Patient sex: M
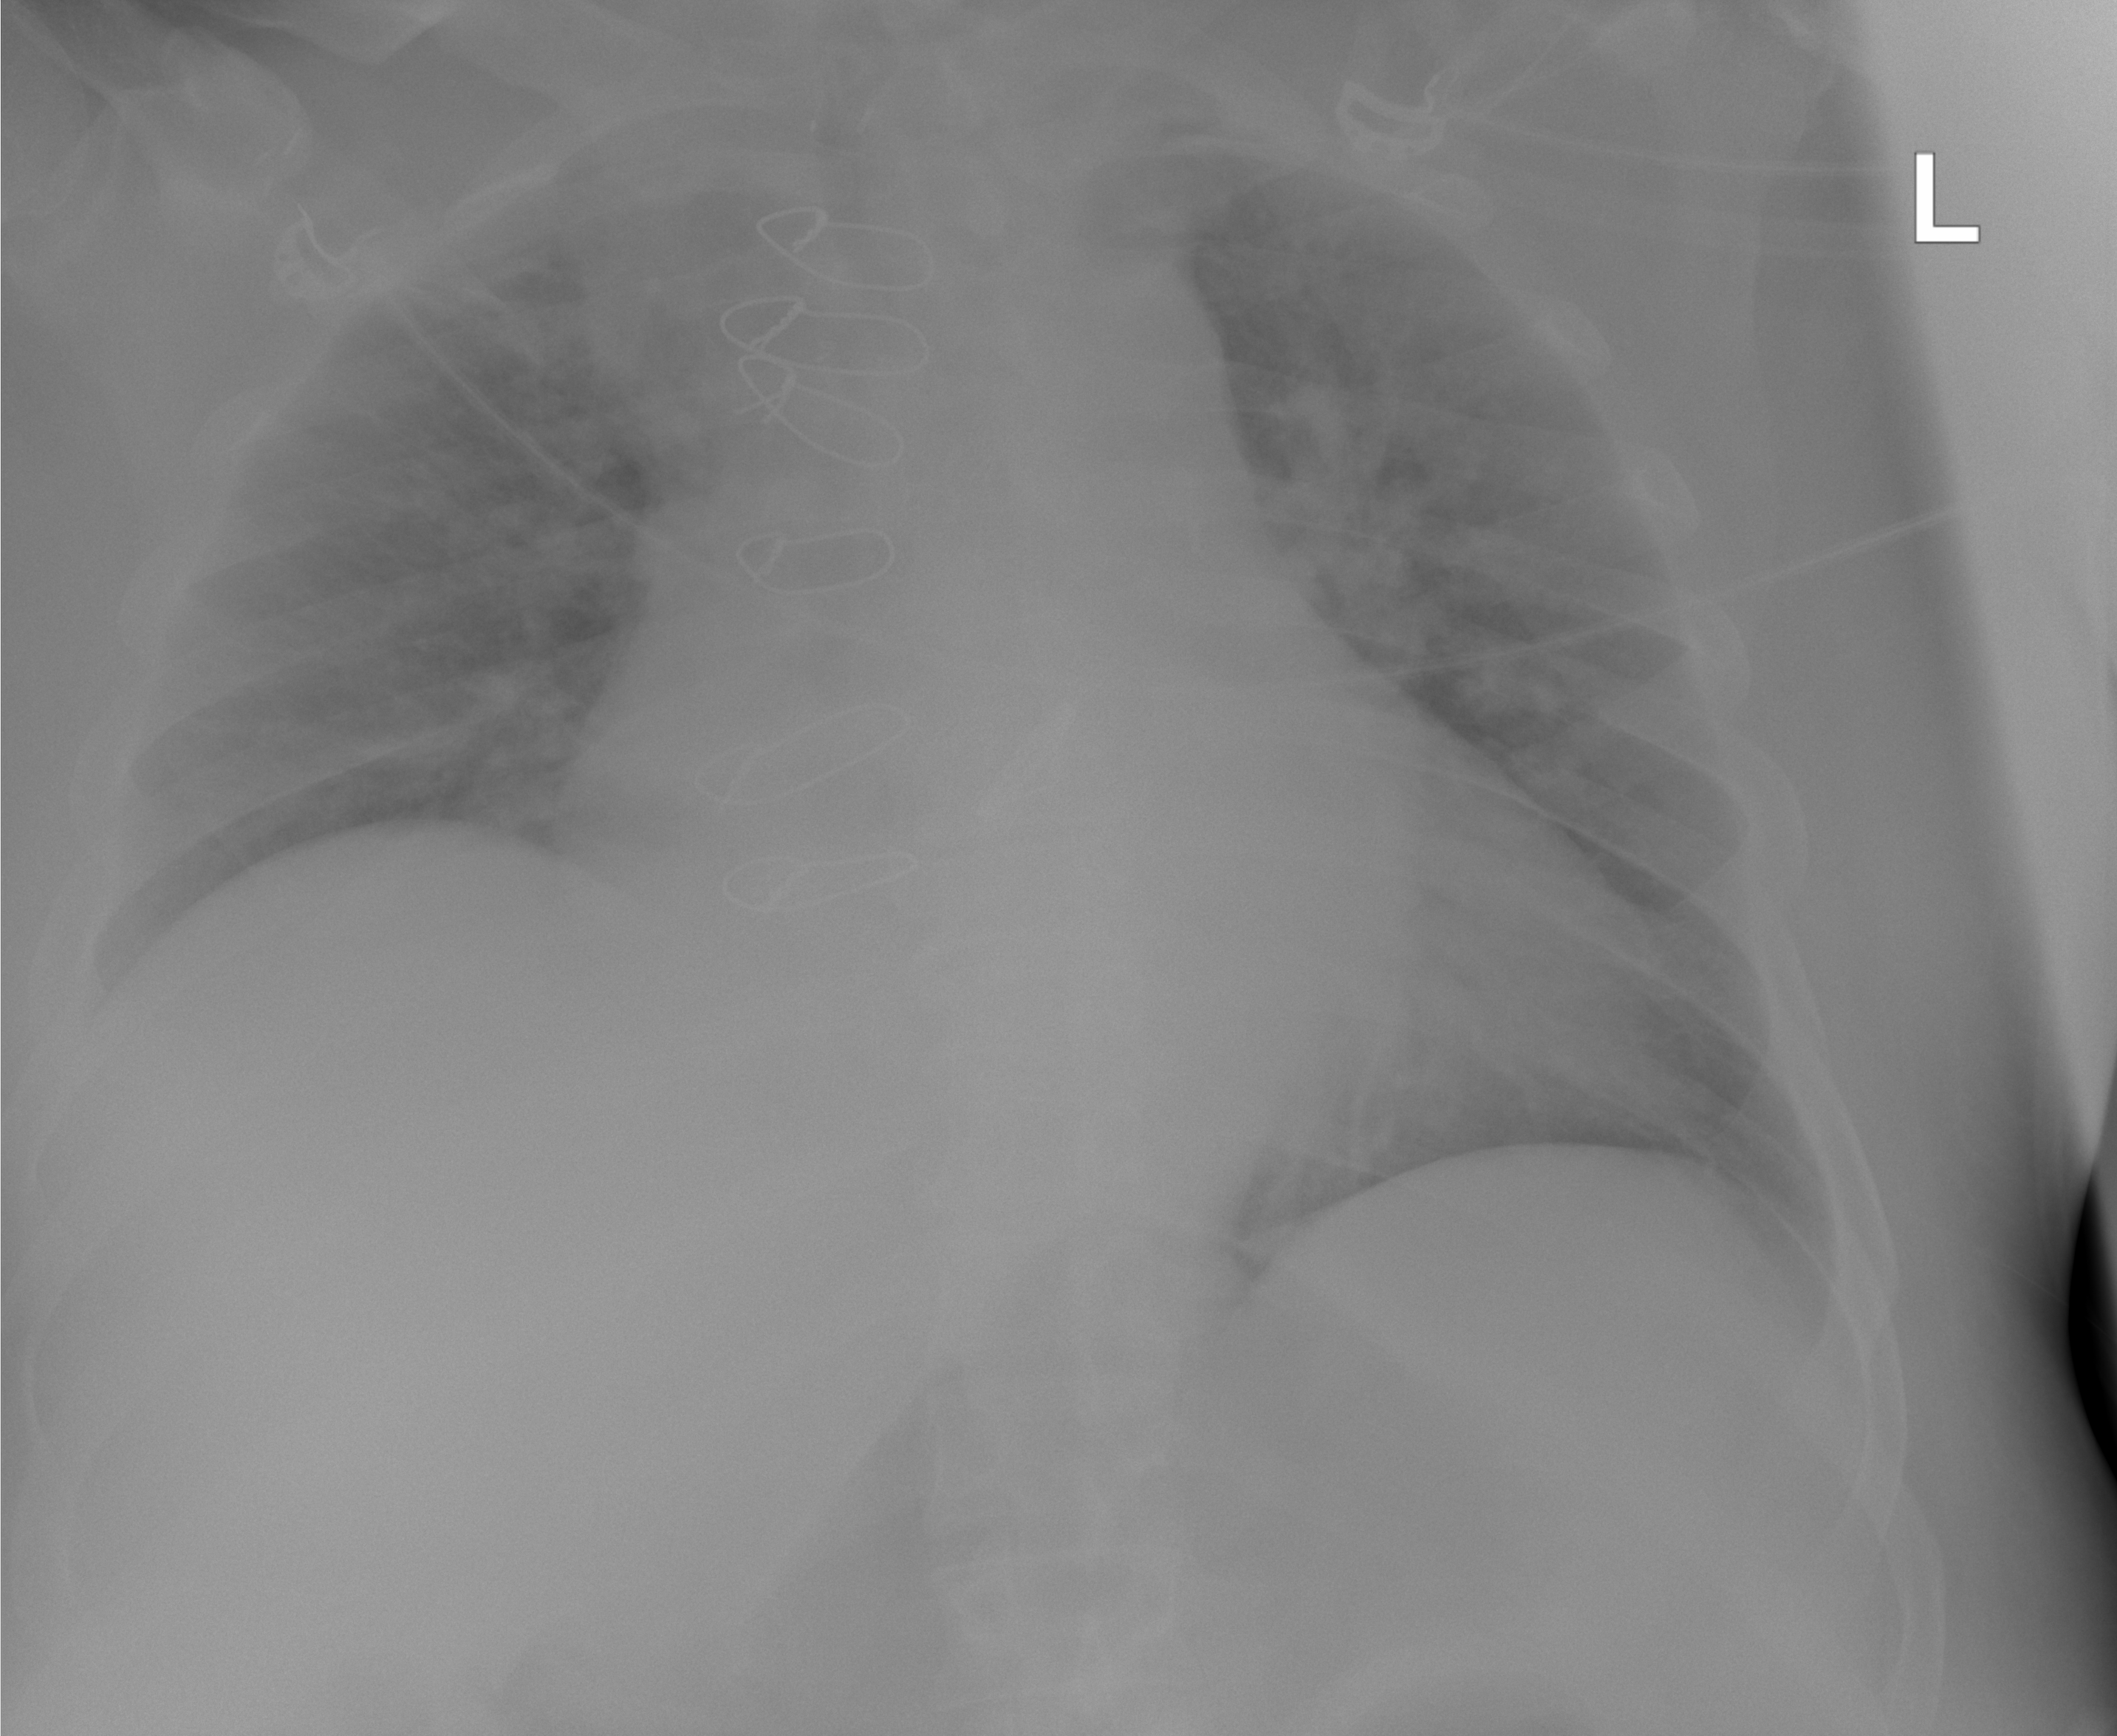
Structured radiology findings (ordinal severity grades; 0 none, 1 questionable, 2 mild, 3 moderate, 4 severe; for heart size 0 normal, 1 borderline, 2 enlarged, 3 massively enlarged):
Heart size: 2
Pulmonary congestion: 2
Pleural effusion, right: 0
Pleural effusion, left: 0
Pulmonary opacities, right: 0
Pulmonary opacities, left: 0
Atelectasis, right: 2
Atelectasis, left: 2